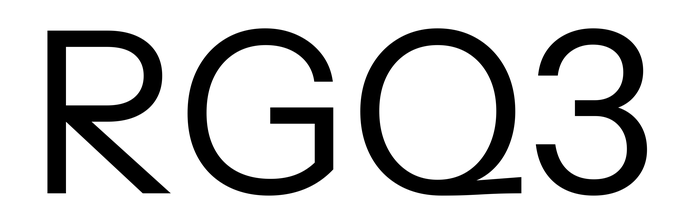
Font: InstrumentSans_Regular